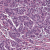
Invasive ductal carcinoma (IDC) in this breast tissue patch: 1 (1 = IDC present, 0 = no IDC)